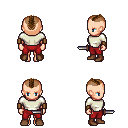
a pixel art fantasy rpg character, female body template, human, light skin, white long-sleeve shirt, red pants, brown short mohawk hairstyle, leather bracers, brown shoes, dagger, four views (front, back, left, right), 2x2 character sprite sheet, small pixel art, hard edges, no anti-aliasing